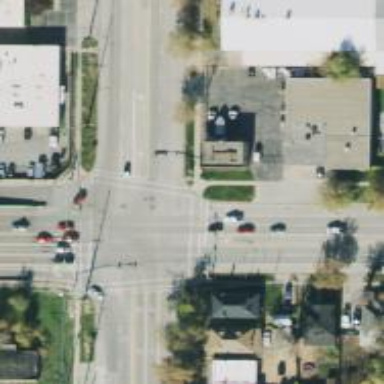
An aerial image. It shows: Crossing on the road with line markings.